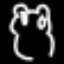
Label: frog